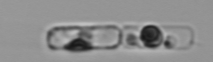
Label: Guinardia_delicatula_TAG_internal_parasite